Question: I'm importing a very large dataset into SPSS. Many fields in the dataset contain a "999" value, indicating a missing value. I want to instruct SPSS to view them as such. However, default each variable in SPSS is set to having "no missing values". In variable view, you have to define "999" as being the "discrete missing value" for each variable. With hundreds of variables though, this is a lot of work:

Therefore: is there a way to define "discrete missing value 999" as the default missing value for each variable on import? This would save me a lot of work, but I cannot find the answer online (I only get tutorials as to how define 999 as the missing value for each variable seperately, as I am doing now).
Your help is be greatly appreciated!
Now that I think about it: I can easily replace each "999" in the dataset by an empty cell. Aren't empty cells considered missing values by SPSS?
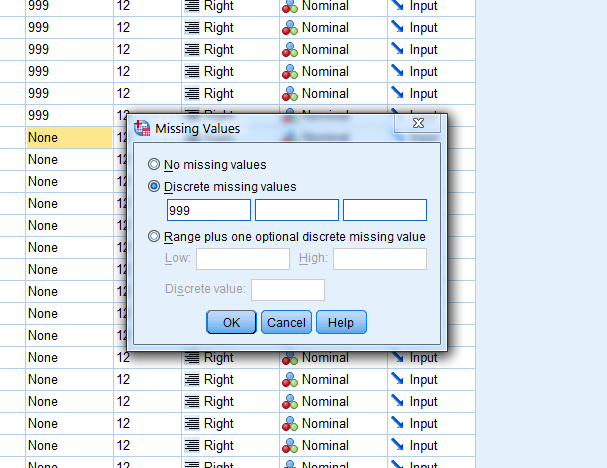
Answer: I think you can change it for on variable, than copy that cell, select all other cells in the missing column (in variable view) and paste to all the other cells in once.
(The ctrl-C, ctrl-V shortcuts might not work)
But yes, empty cells are read as missing too.